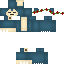
A female skeleton skin with pale skin, wearing blonde bald dressed in a blue robe top and brown pants, featuring a closed mouth.